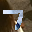
Label: 7